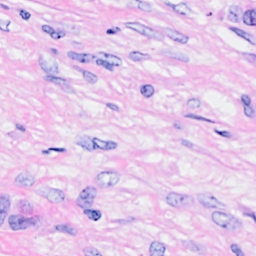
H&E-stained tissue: Breast